Question: Similar to <URL>
I'm trying to run the <URL> but getting the exception:
I believe I'm using the wrong SOAP Endpoint.
From <URL>, the endpoint for CobrandLogin is created via:
'''
cobrandLoginService.Url = System.Configuration.ConfigurationSettings.AppSettings.Get("soapServer") + "/" + cobrandLoginService.GetType().FullName+"_" + System.Configuration.ConfigurationSettings.AppSettings.Get("soapServerVersion");
'''
<URL>

<URL> suggests all sorts of random URLs that don't match the format:
> soapServer + service full name + _version
These don't match to <URL>
The sample app also asks for and although it isn't obvious what these settings should be.
Suggestions? What is the correct URL cobrandLoginService and the other services?
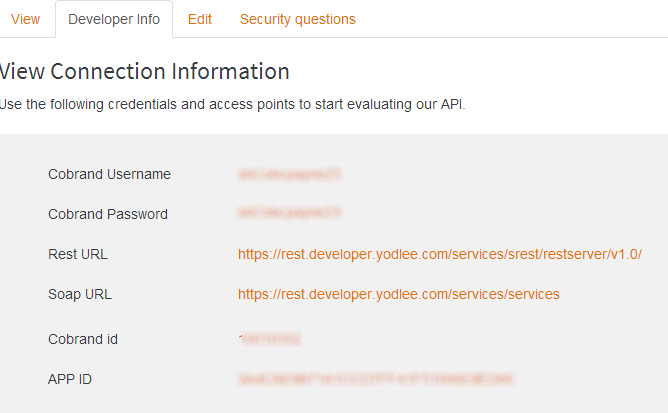
Answer: This is a valuable feed back and we will have this documented in a better way. For now here is the answer to your question -
soapServer - <URL>
ServiceName - CobrandLoginService
soapServerVersion - 2013Q3(this is the current version we are recommending)
Hence the complete SOAP service EPR for cobrandLogin would look like - <URL>
Similarly you can create all the other EPRs with the help of <URL>
and verifying them from <URL>
WSDLs for this version can be found <URL>
'''
The sample app also asks for tncVersion
'''
tncVersion should be passed as 2